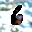
Label: 6